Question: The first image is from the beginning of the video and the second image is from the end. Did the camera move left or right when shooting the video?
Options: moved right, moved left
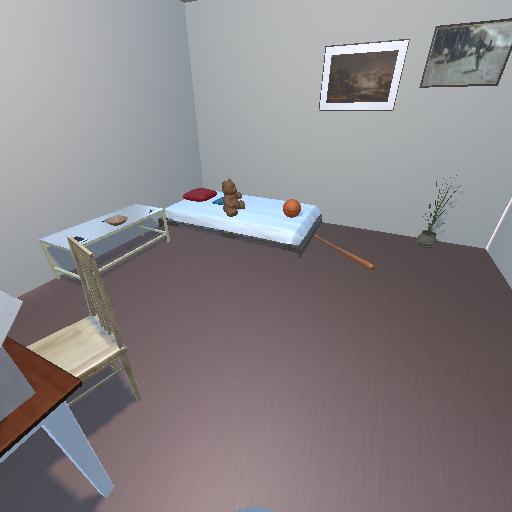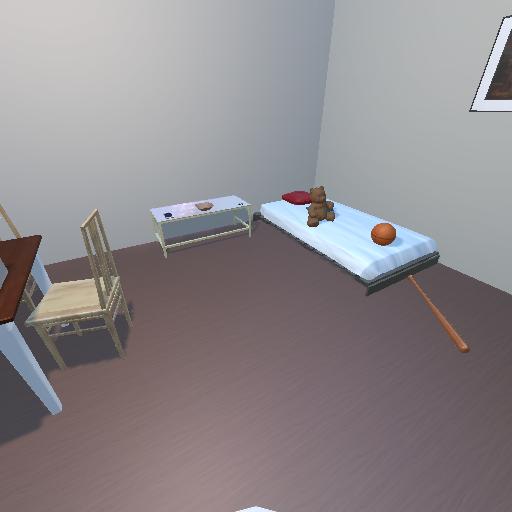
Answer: moved right